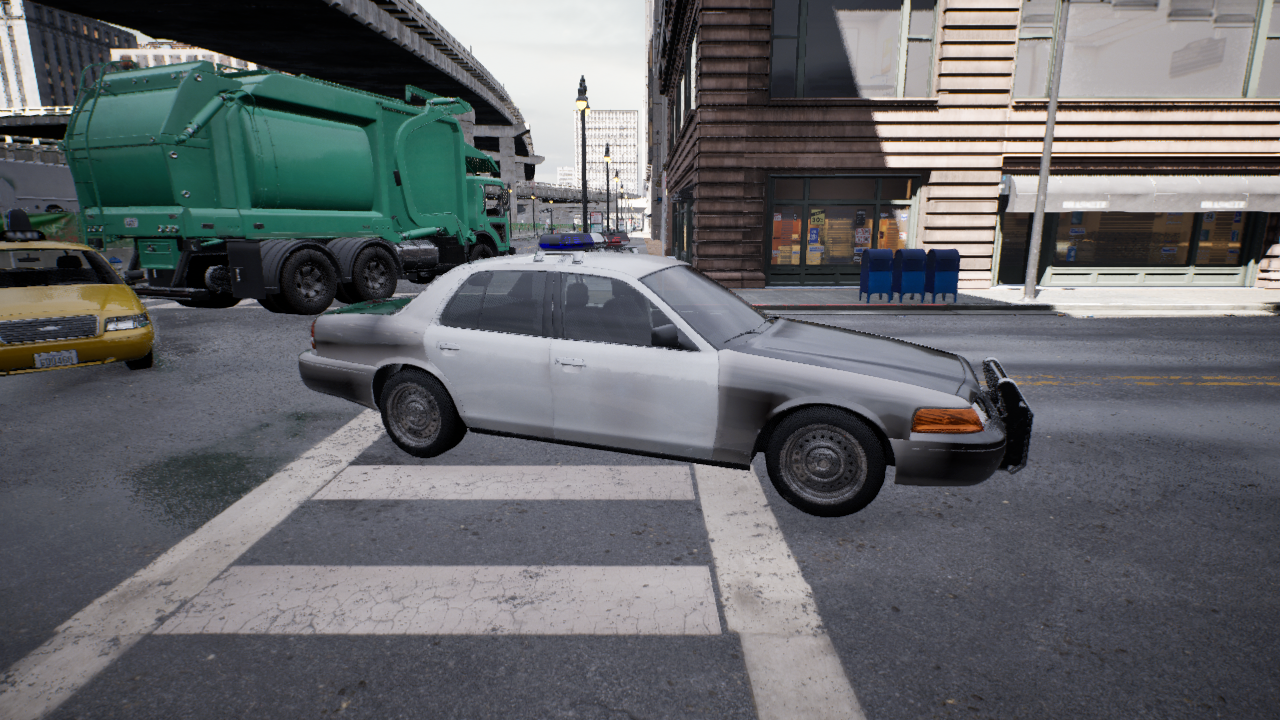
Venue: intersection
Lighting: clear day
Vehicle rig: sedan